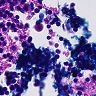
Metastatic tissue present: no